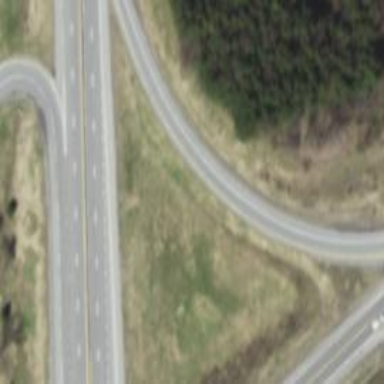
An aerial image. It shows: Trunk link highway.